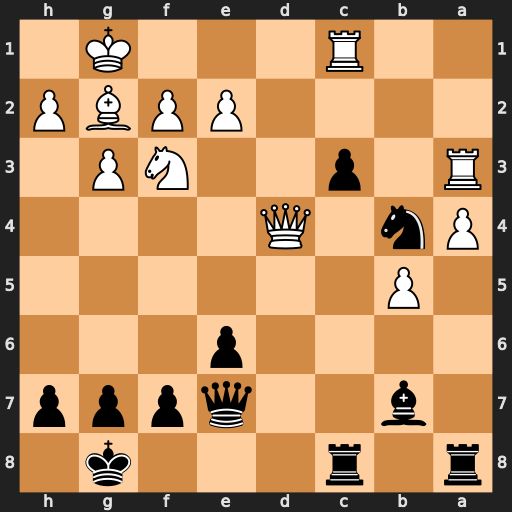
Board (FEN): r1r3k1/1b2qppp/4p3/1P6/Pn1Q4/R1p2NP1/4PPBP/2R3K1
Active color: b
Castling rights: -
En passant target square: -
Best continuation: Nc2 Rxc2 Qxa3